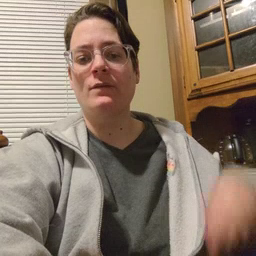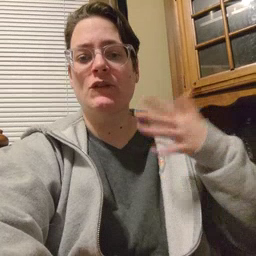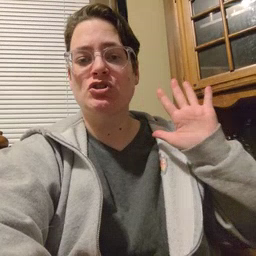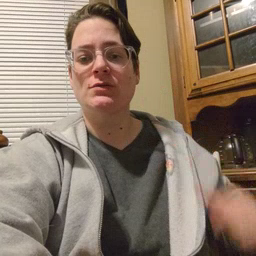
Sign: finish